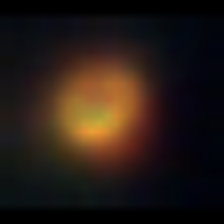
Taxon: NanoPlankton
Group: Other